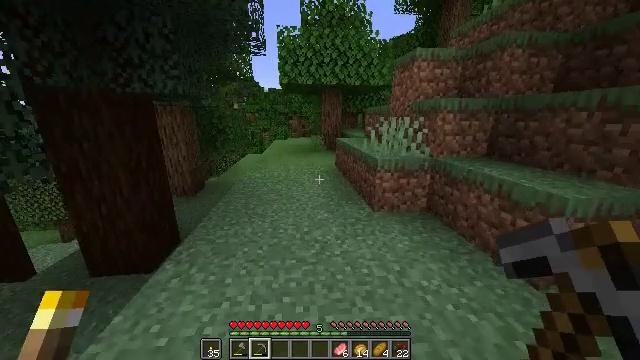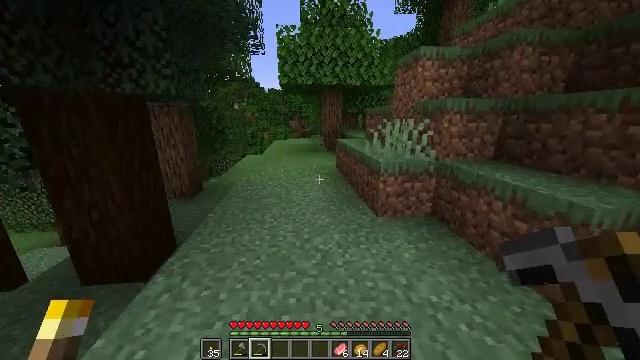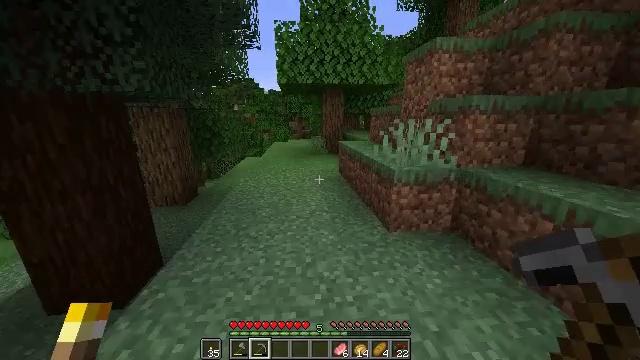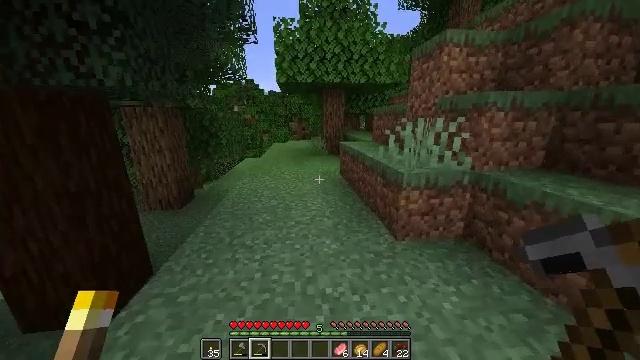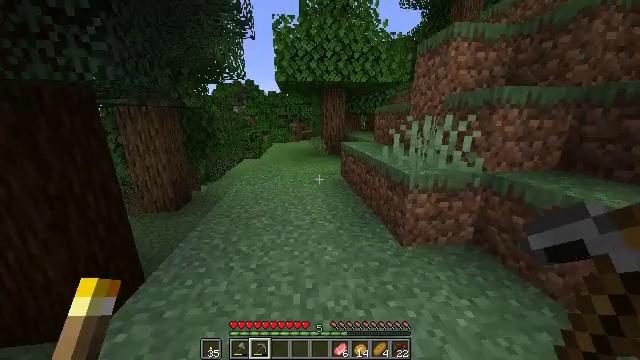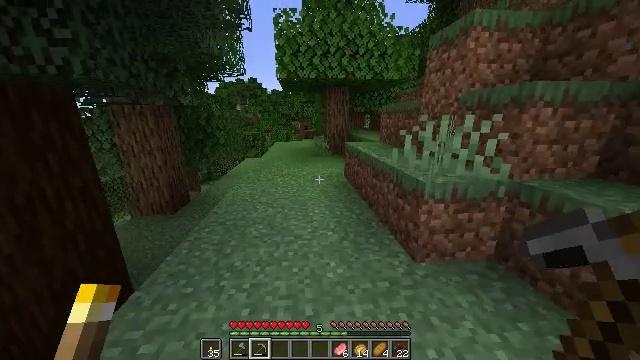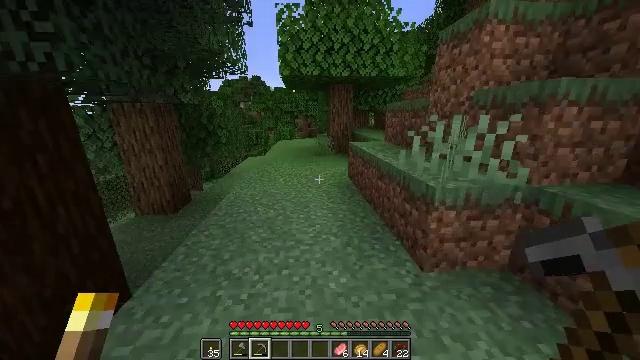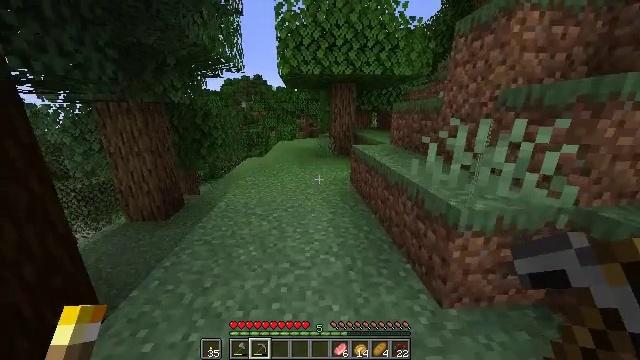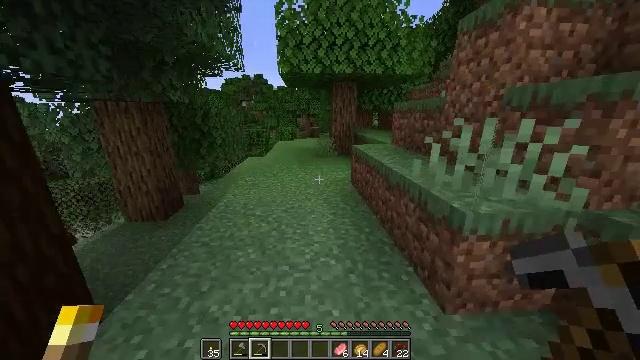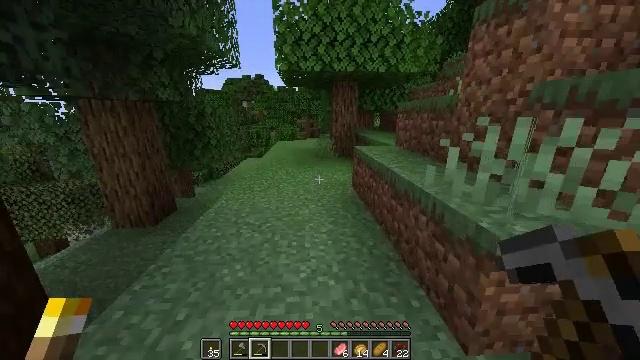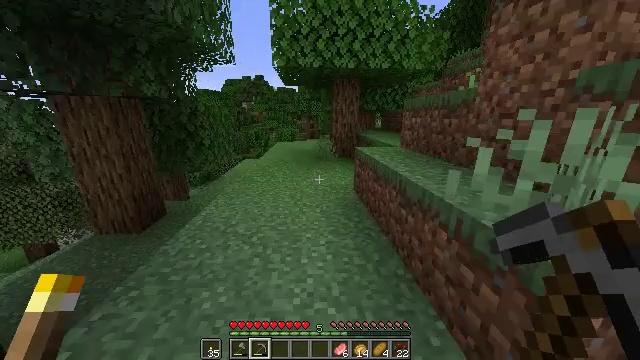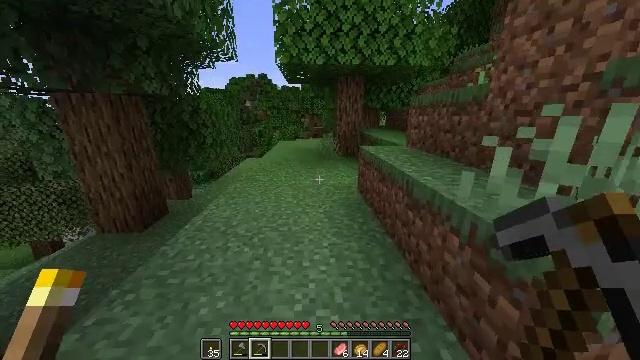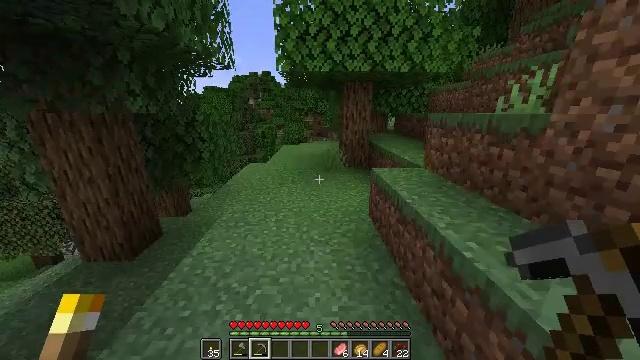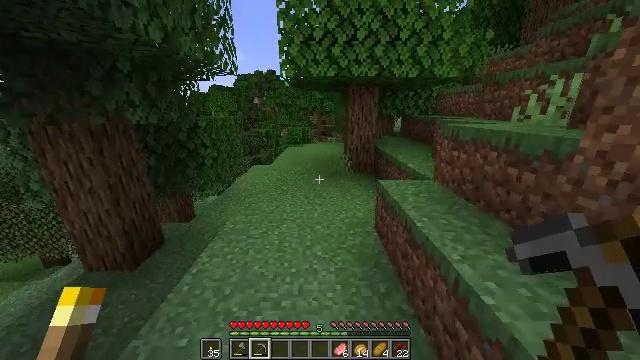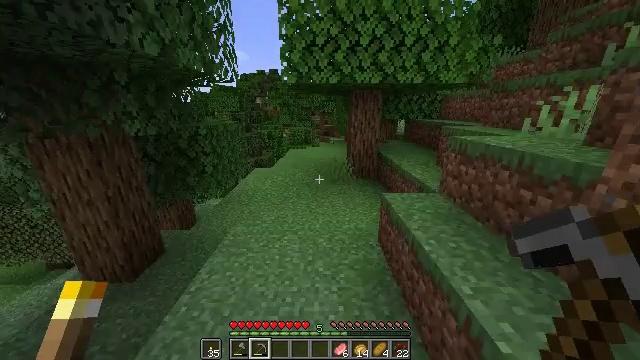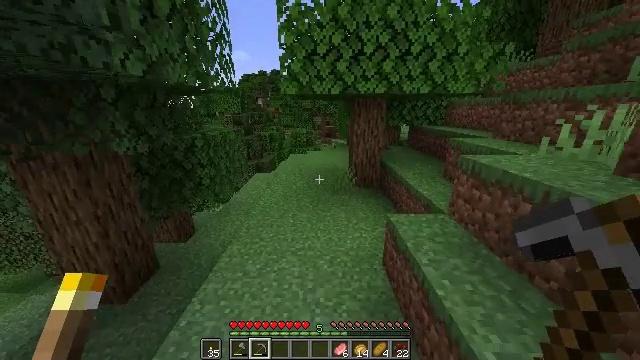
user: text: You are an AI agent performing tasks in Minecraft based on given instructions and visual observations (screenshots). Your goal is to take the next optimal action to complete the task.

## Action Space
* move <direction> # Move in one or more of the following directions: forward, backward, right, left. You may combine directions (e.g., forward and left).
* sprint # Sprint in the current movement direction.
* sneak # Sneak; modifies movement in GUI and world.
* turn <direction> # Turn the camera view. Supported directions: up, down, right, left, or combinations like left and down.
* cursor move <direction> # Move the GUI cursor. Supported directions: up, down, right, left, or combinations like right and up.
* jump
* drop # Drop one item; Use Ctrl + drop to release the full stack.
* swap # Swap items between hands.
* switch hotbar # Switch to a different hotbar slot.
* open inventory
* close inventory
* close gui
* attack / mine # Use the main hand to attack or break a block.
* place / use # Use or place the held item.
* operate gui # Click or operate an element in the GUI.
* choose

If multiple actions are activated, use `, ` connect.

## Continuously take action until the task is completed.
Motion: motion action
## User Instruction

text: Destroy the spruce leaves to get sticks and saplings.
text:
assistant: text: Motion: move forward, sprint
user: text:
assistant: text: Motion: move forward, sprint
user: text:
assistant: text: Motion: move forward, sprint
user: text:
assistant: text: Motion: move forward, sprint
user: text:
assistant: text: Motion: move forward, sprint
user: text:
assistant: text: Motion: move forward, sprint
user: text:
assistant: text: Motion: move forward, sprint
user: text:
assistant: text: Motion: move forward, sprint
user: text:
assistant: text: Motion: move forward, sprint
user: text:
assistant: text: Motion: move forward, sprint
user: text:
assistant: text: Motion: move forward, sprint
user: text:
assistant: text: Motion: move forward, sprint, turn left, jump
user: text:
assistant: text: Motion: move forward, sprint, turn left, jump
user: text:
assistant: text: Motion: move forward, sprint, jump
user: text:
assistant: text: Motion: move forward, sprint, jump
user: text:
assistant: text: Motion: move forward, sprint
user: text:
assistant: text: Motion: move forward, sprint
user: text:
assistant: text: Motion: move forward, sprint
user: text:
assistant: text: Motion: move forward, sprint
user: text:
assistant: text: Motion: move forward, sprint
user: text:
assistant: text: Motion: move forward, sprint, turn left
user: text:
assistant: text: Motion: move forward, sprint
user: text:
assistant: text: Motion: move forward, sprint, jump
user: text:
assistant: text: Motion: move forward, sprint, jump
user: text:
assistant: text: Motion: move forward, sprint, jump
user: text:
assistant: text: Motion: move forward, sprint, jump
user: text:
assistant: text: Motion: move forward, sprint
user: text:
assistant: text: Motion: move forward, sprint
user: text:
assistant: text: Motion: move forward, sprint
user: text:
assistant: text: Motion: move forward, sprint